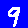
Digit: 9